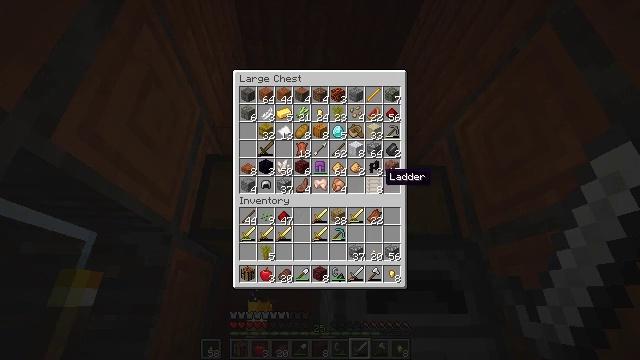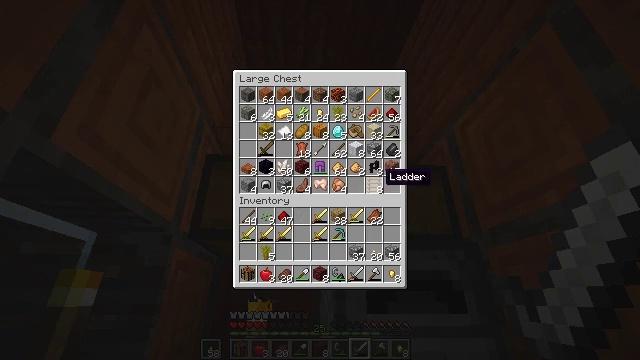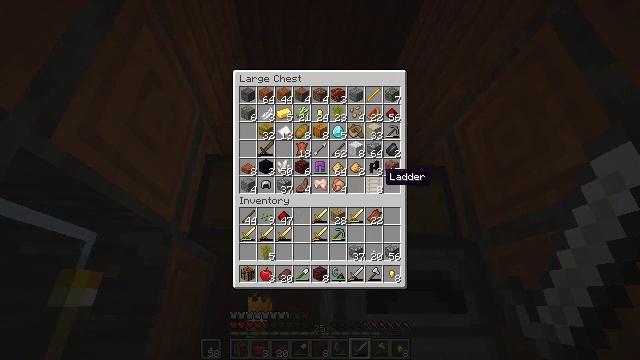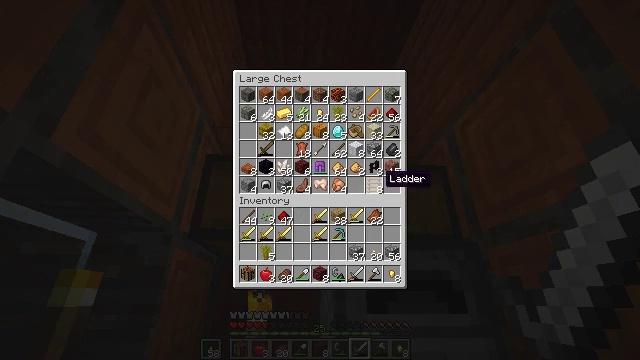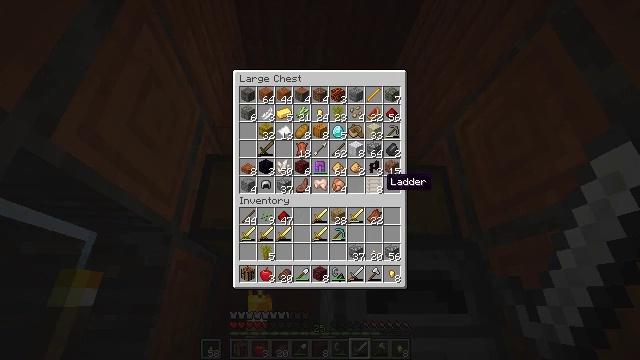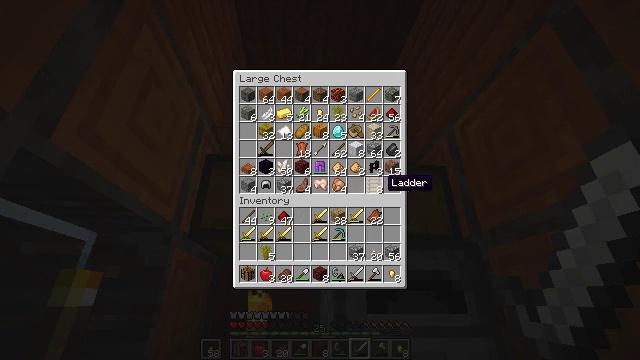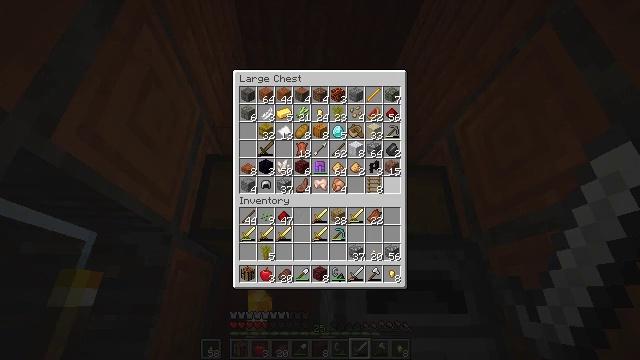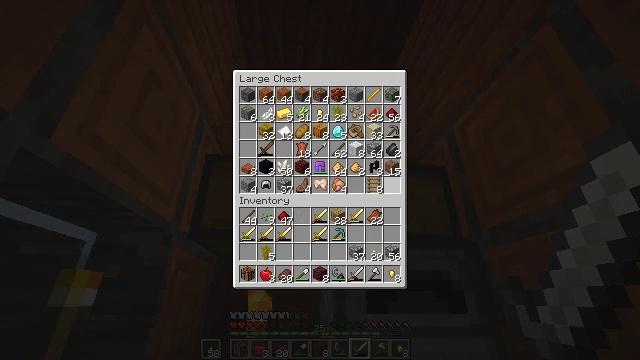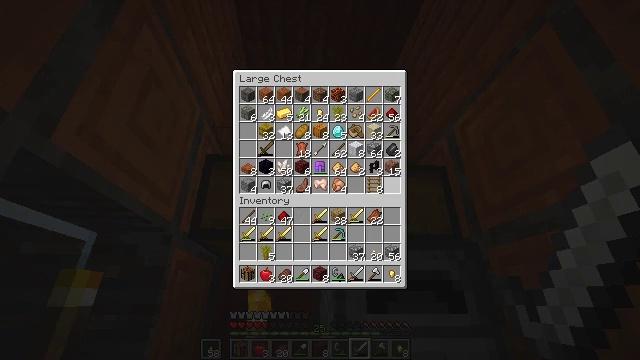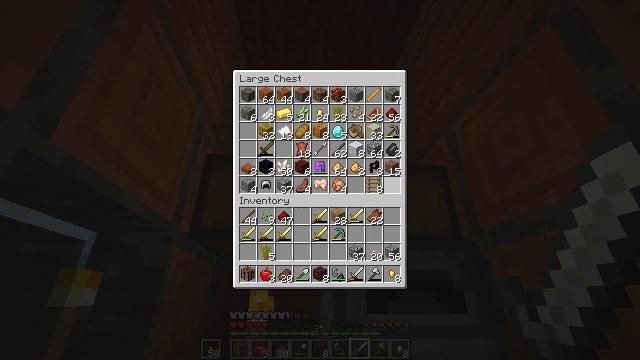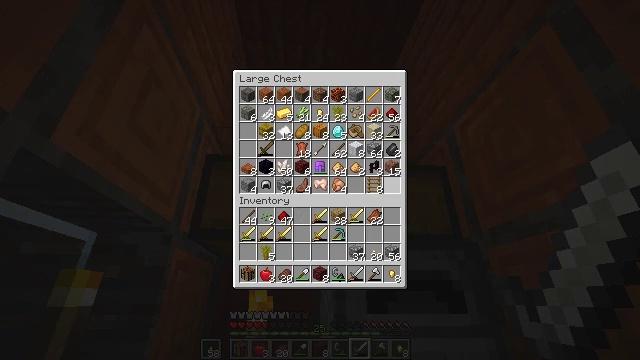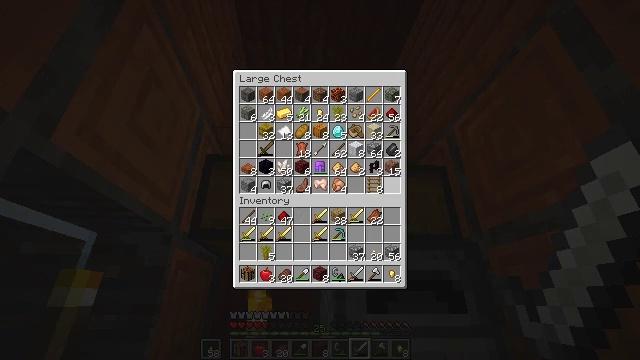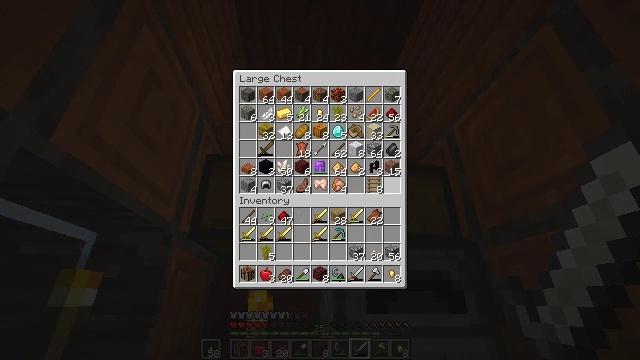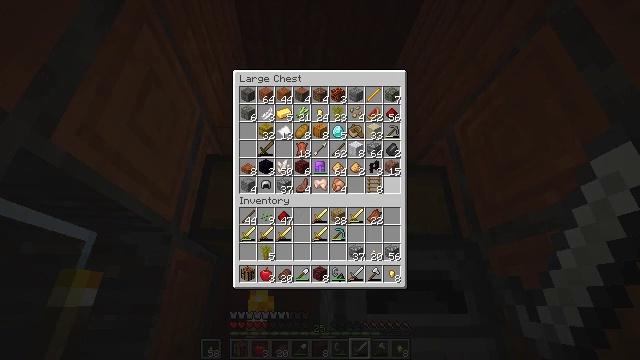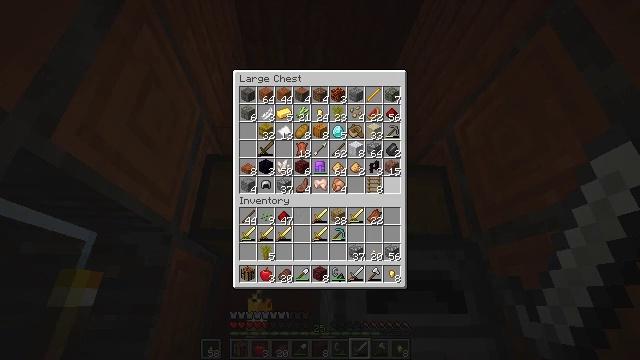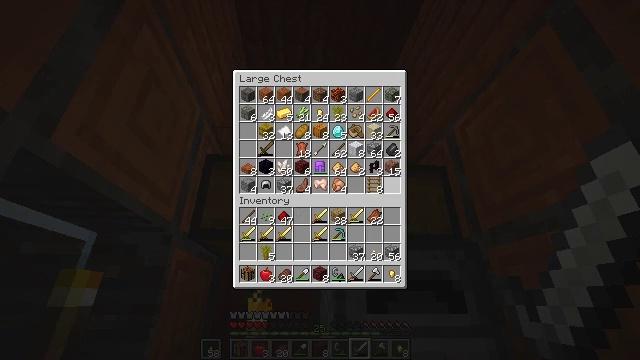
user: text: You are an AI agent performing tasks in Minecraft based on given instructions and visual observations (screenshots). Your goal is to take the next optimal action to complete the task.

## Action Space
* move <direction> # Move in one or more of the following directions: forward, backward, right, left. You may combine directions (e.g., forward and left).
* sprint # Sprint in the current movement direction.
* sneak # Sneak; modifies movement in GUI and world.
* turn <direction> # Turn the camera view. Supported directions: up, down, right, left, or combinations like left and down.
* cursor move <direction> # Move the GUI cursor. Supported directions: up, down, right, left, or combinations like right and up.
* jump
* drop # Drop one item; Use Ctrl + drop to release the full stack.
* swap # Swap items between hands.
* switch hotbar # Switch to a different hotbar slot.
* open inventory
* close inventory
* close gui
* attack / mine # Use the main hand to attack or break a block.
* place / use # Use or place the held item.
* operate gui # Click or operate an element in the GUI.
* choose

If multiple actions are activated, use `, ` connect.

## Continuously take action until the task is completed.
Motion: motion action
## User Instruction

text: Open the crafting table to make a diamond sword.
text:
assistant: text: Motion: sneak
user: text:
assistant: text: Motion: sneak
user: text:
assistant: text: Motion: sneak
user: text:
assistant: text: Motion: sneak
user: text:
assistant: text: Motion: sneak
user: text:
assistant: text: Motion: sneak
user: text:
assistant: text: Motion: sneak
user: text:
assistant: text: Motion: sneak
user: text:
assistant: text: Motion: sneak
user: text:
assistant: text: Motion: sneak
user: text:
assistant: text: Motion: sneak, operate gui
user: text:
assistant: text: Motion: sneak, operate gui
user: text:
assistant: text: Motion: sneak, operate gui
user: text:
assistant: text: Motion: sneak, operate gui
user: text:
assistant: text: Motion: sneak
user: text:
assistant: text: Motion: sneak
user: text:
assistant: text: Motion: sneak
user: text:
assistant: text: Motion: sneak
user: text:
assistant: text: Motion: sneak
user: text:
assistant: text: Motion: sneak
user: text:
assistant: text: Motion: no_op
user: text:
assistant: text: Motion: no_op
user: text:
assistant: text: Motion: no_op
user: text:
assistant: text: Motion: no_op
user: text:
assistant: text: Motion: no_op
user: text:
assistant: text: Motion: no_op
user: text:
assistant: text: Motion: no_op
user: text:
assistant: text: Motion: no_op
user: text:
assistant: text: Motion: no_op
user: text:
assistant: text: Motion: no_op